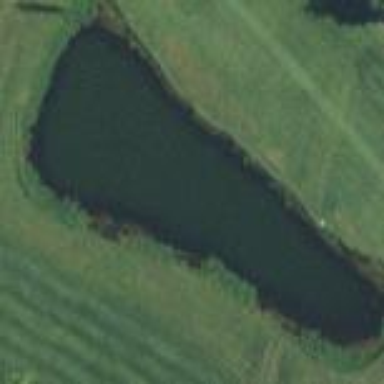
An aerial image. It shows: Pond with natural water.